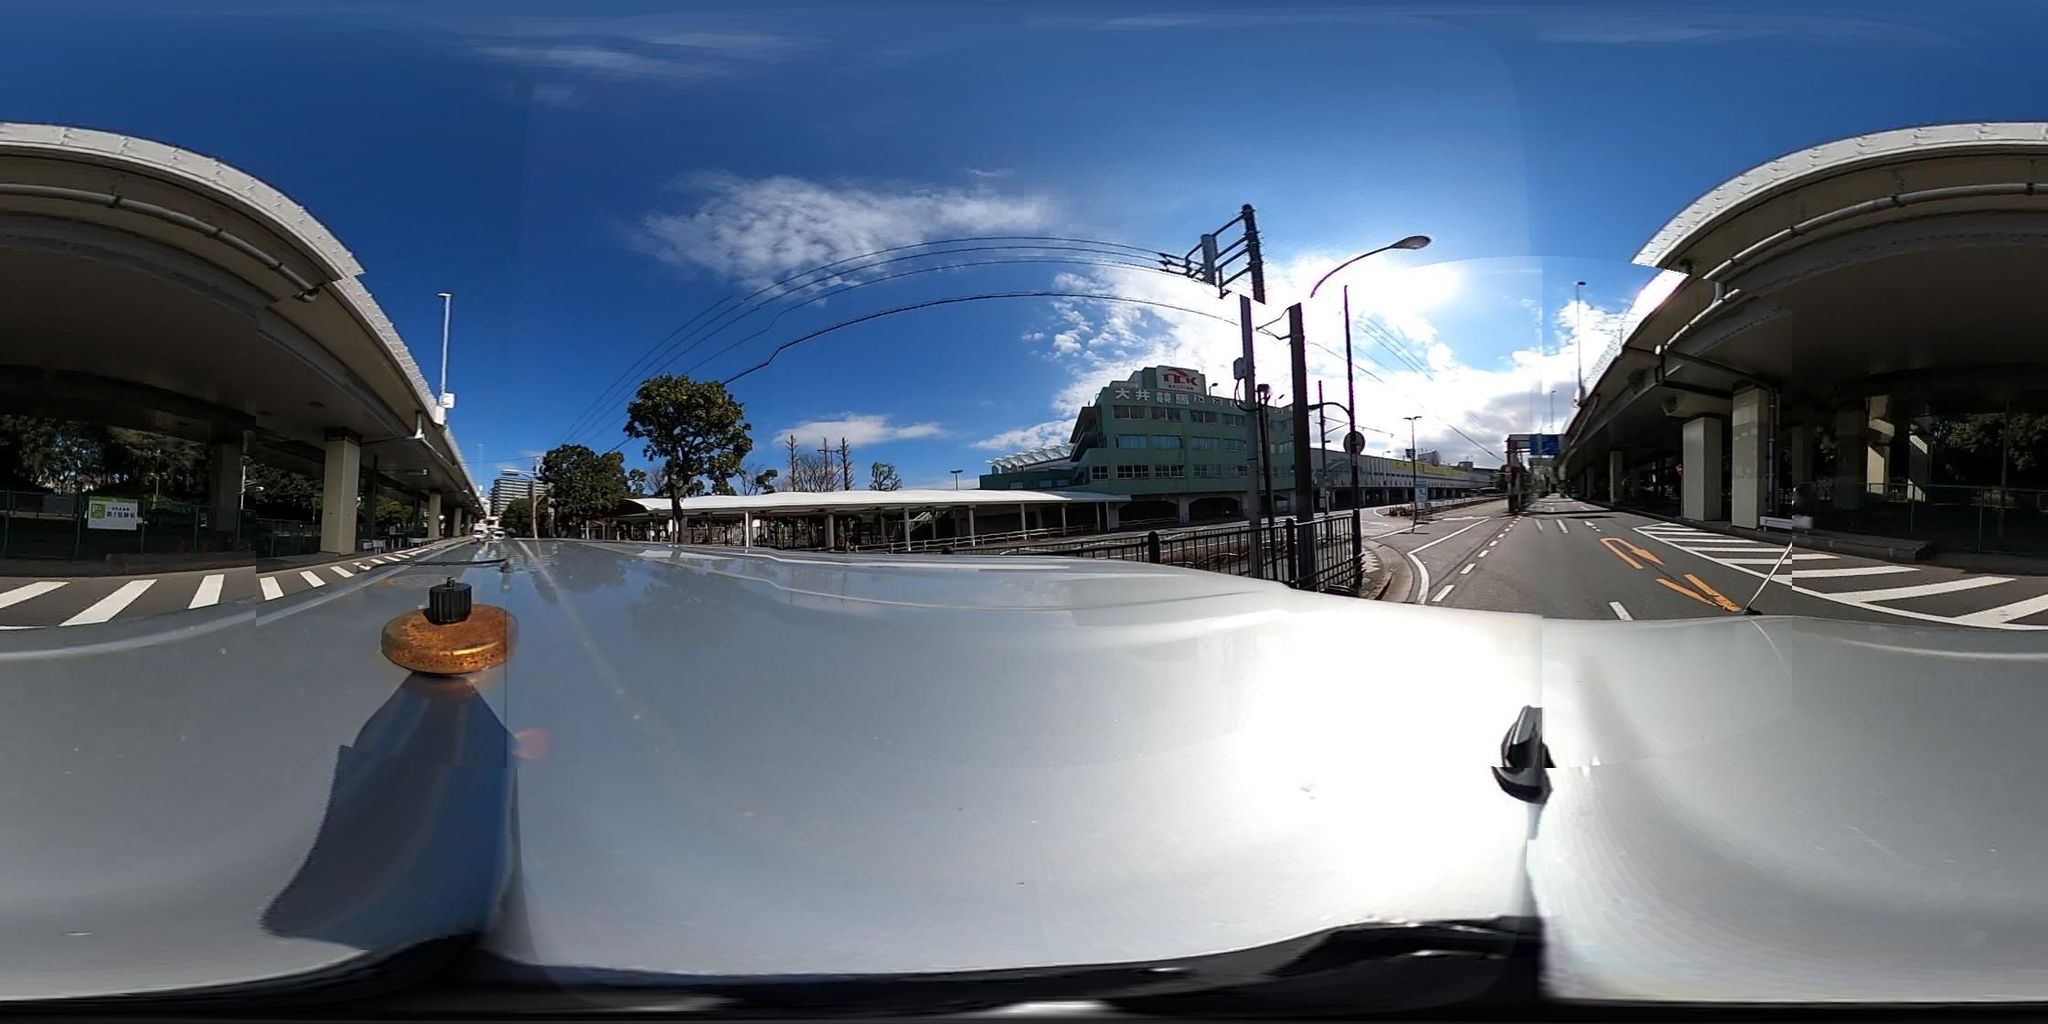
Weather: clear
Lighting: day
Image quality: good
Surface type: cycling surface
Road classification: primary
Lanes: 2
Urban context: urban centre
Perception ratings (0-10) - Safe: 2.2, Lively: 6.57, Beautiful: 6.95, Boring: 1.49, Depressing: 0.83, Wealthy: 1.02